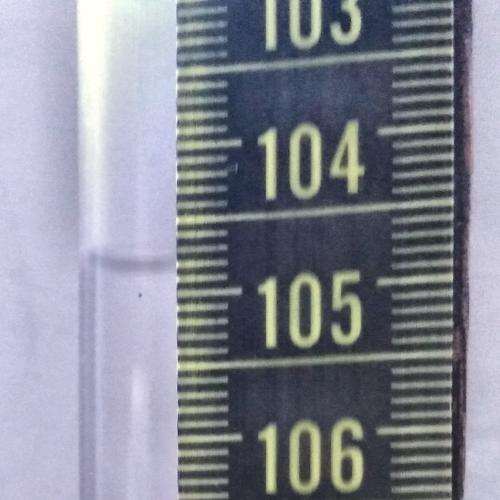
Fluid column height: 104.8 cm